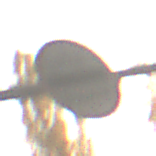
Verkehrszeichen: Zollstelle
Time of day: SunriseSunset
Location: Roofed (Suburban)
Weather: Clear
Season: NotSpecified
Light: Natural